Question: ## Background
I am trying to create a factory function that executes a specific async function with a given delay.
For the purposes of this question, this will be the async function I refer to:
'''
/*
* This is a simulation of an async function. Be imaginative!
*/
let asyncMock = function(url) {
return new Promise(fulfil => {
setTimeout(() => {
fulfil({
url,
data: "banana"
});
}, 10000);
});
};
'''
This function takes an 'url' and it returns a JSON object containing that URL and some data.
All around my code, I have this function called in the following way:
'''
asyncMock('http://www.bananas.pt')
.then(console.log);
asyncMock('http://www.berries.com')
.then(console.log);
//... badjillion more calls
asyncMock('http://www.oranges.es')
.then(console.log);
'''
## Problem
The problem here is that all these calls are made at exactly the same time, thus overloading the resources that 'asyncMoc' is using.
## Objective
To avoid the previous problem, I wish to delay the execution of all calls to 'asyncMoc' by Xms.
Here is a graphic with what I pretend:

To achieve this I wrote the following approaches:
1. Using Promises
2. Using setInterval
## Using Promises
'''
let asyncMock = function(url) {
return new Promise(fulfil => {
setTimeout(() => {
fulfil({
url,
data: "banana"
});
}, 10000);
});
};
let delayFactory = function(args) {
let {
delayMs
} = args;
let promise = Promise.resolve();
let delayAsync = function(url) {
return promise = promise.then(() => {
return new Promise(fulfil => {
setTimeout(() => {
console.log('made request to ${url}');
fulfil(asyncMock(url));
}, delayMs);
});
});
};
return Object.freeze({
delayAsync
});
};
/*
* All calls to any of its functions will have a separation of X ms, and will
* all be executed in the order they were called.
*/
let delayer = delayFactory({
delayMs: 500
});
console.log('running');
delayer.delayAsync('http://www.bananas.pt')
.then(console.log)
.catch(console.error);
delayer.delayAsync('http://www.fruits.es')
.then(console.log)
.catch(console.error);
delayer.delayAsync('http://www.veggies.com')
.then(console.log)
.catch(console.error);
'''
This factory has a function called 'delayAsync' that will delay all calls to 'asyncMock' by 500ms., it also forces the nest execution of the call to wait for the result of the previous one - which in not intended.
The objective here is to make three calls to 'asyncMock' within 500ms each, and 10s after receive three responses with a difference of 500ms.
## Using setInterval
In this approach, my objective is to have a factory which has an array of parameters. Then, every 500ms, the timer will run an executor which will take a parameter from that array and return a result with it:
'''
/*
* This is a simulation of an async function. Be imaginative!
*/
let asyncMock = function(url) {
return new Promise(fulfil => {
setTimeout(() => {
fulfil({
url,
data: "banana"
});
}, 10000);
});
};
let delayFactory = function(args) {
let {
throttleMs
} = args;
let argsList = [];
let timer;
/*
* Every time this function is called, I add the url argument to a list of
* arguments. Then when the time comes, I take out the oldest argument and
* I run the mockGet function with it, effectively making a queue.
*/
let delayAsync = function(url) {
argsList.push(url);
return new Promise(fulfil => {
if (timer === undefined) {
console.log('created timer');
timer = setInterval(() => {
if (argsList.length === 0) {
clearInterval(timer);
timer = undefined;
} else {
let arg = argsList.shift();
console.log('making request ' + url);
fulfil(asyncMock(arg));
}
}, throttleMs);
} else {
//what if the timer is already running? I need to somehow
//connect it to this call!
}
});
};
return Object.freeze({
delayAsync
});
};
/*
* All calls to any of its functions will have a separation of X ms, and will
* all be executed in the order they were called.
*/
let delayer = delayFactory({
delayMs: 500
});
console.log('running');
delayer.delayAsync('http://www.bananas.pt')
.then(console.log)
.catch(console.error);
delayer.delayAsync('http://www.fruits.es')
.then(console.log)
.catch(console.error);
delayer.delayAsync('http://www.veggies.com')
.then(console.log)
.catch(console.error);
// a ton of other calls in random places in code
'''
This code is even worse. It executes 'asyncMoch' 3 times without any delay whatsoever, always with the same parameter, and then because I don't know how to complete my 'else' branch, it does nothing.
## Questions:
1. Which approach is better to achieve my objective and how can it be fixed?
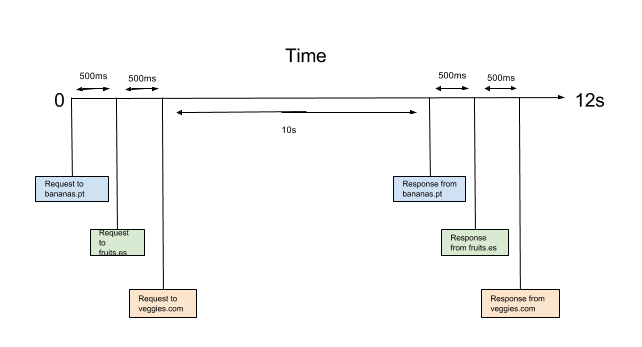
Answer: I'm going to assume you want the promises returned by 'delayAsync' to resolve based on the promises from 'asyncMock'.
If so, I would use the promise-based approach and modify it like this (see comments):
'''
// Seed our "last call at" value
let lastCall = Date.now();
let delayAsync = function(url) {
return new Promise(fulfil => {
// Delay by at least 'delayMs', but more if necessary from the last call
const now = Date.now();
const thisDelay = Math.max(delayMs, lastCall - now + 1 + delayMs);
lastCall = now + thisDelay;
setTimeout(() => {
// Fulfill our promise using the result of 'asyncMock''s promise
fulfil(asyncMock(url));
}, thisDelay);
});
};
'''
That ensures that each call to 'asyncMock' is at least 'delayMs' after the previous one (give or take a millisecond thanks to timer vagaries), and ensures the first one is delayed by at least 'delayMs'.
Live example with some debugging info:
'''
let lastActualCall = 0; // Debugging only
let asyncMock = function(url) {
// Start debugging
// Let's show how long since we were last called
console.log(Date.now(), "asyncMock called", lastActualCall == 0 ? "(none)" : Date.now() - lastActualCall);
lastActualCall = Date.now();
// End debugging
return new Promise(fulfil => {
setTimeout(() => {
console.log(Date.now(), "asyncMock fulfulling");
fulfil({
url,
data: "banana"
});
}, 10000);
});
};
let delayFactory = function(args) {
let {
delayMs
} = args;
// Seed our "last call at" value
let lastCall = Date.now();
let delayAsync = function(url) {
// Our new promise
return new Promise(fulfil => {
// Delay by at least 'delayMs', but more if necessary from the last call
const now = Date.now();
const thisDelay = Math.max(delayMs, lastCall - now + 1 + delayMs);
lastCall = now + thisDelay;
console.log(Date.now(), "scheduling w/delay =", thisDelay);
setTimeout(() => {
// Fulfill our promise using the result of 'asyncMock''s promise
fulfil(asyncMock(url));
}, thisDelay);
});
};
return Object.freeze({
delayAsync
});
};
/*
* All calls to any of its functions will have a separation of X ms, and will
* all be executed in the order they were called.
*/
let delayer = delayFactory({
delayMs: 500
});
console.log('running');
delayer.delayAsync('http://www.bananas.pt')
.then(console.log)
.catch(console.error);
delayer.delayAsync('http://www.fruits.es')
.then(console.log)
.catch(console.error);
// Let's hold off for 100ms to ensure we get the spacing right
setTimeout(() => {
delayer.delayAsync('http://www.veggies.com')
.then(console.log)
.catch(console.error);
}, 100);
'''
'''
.as-console-wrapper {
max-height: 100% !important;
}
'''